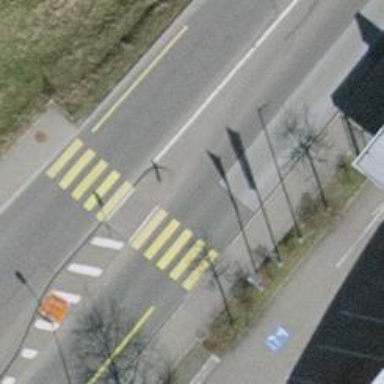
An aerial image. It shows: Marked zebra crossing with island in the middle. The crossing is clearly visible with markings.